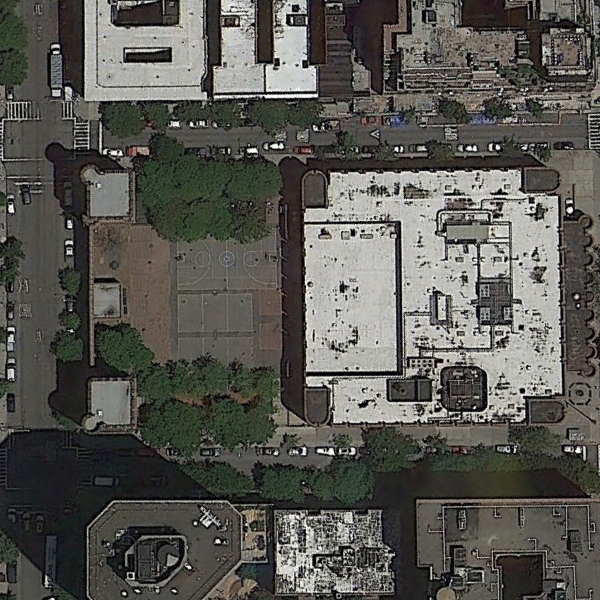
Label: School